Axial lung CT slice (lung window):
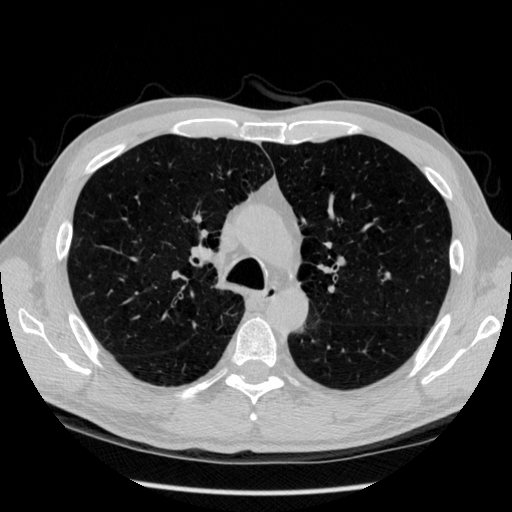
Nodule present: no